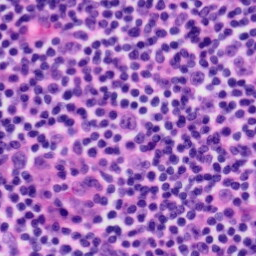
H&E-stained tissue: Tonsil